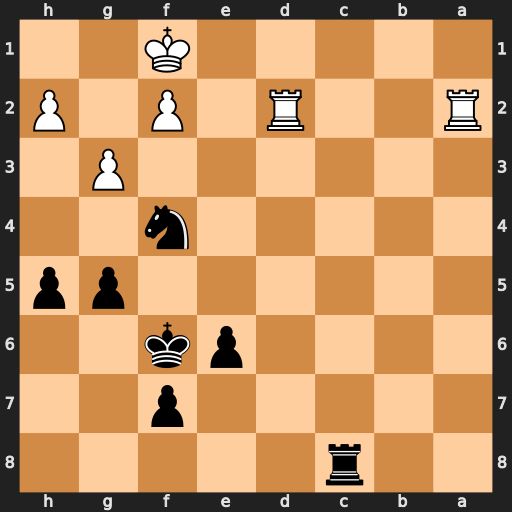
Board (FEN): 2r5/5p2/4pk2/6pp/5n2/6P1/R2R1P1P/5K2
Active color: b
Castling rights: -
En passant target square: -
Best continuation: Rc1+ Rd1 Rxd1#